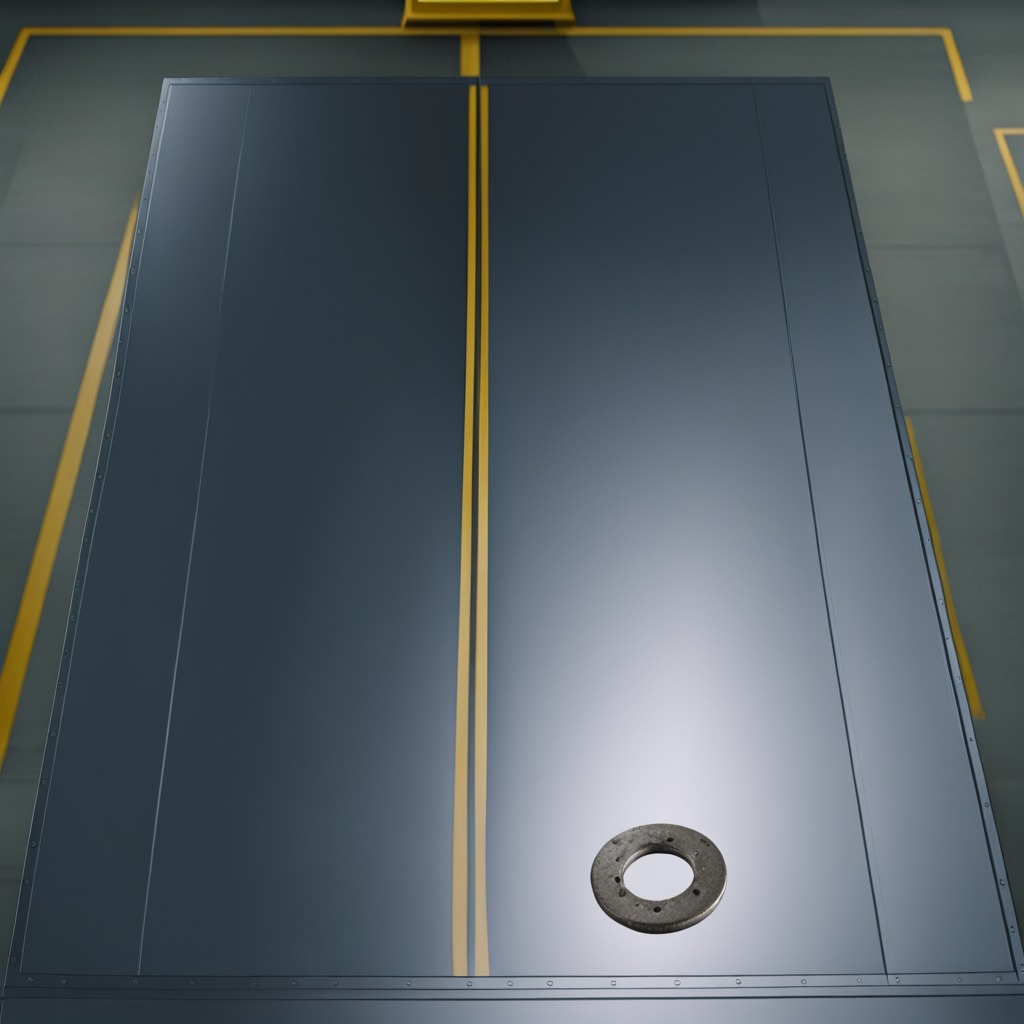
A flat metal washer lies on a toolbox surface in an airplane hangar workshop 8K.